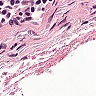
Metastatic tissue present: no